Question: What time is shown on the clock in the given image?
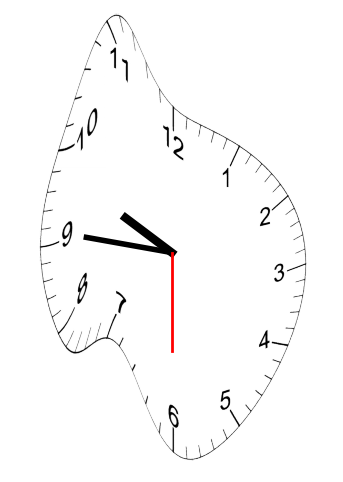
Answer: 09:45:30